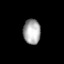
Tissue: skin
Cell type: Epithelial cells
Senescence score: 0.2198
Nuclear area (px): 419
Mean DAPI intensity: 170.737